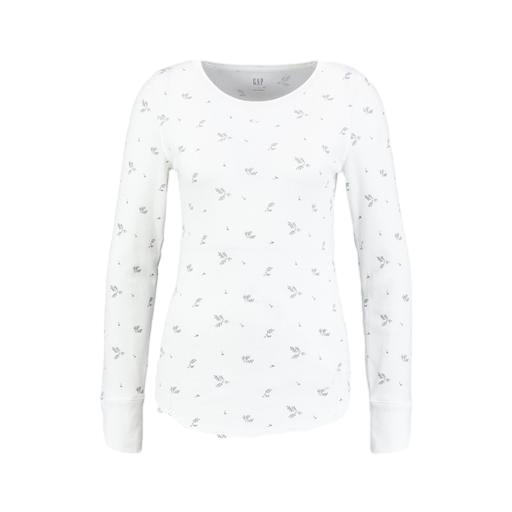
white women's heattech extra warm scoop neck tee, long-sleeve t-shirt only macy, multicolor floral davis thermal, white background